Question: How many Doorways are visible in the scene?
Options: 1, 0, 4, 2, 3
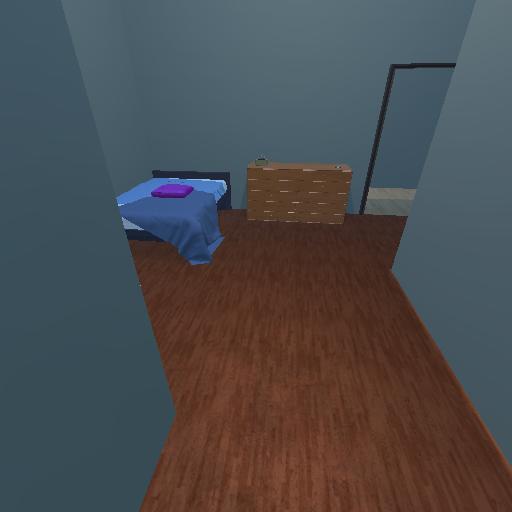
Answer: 1